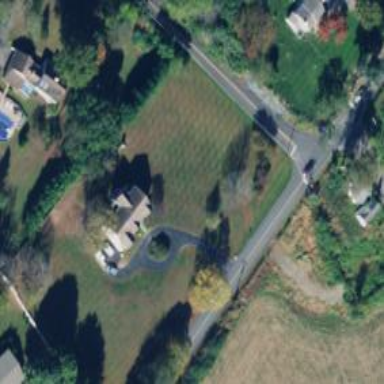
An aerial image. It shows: Driveway.